Interaction volume radius: 10 \u00c5
Interaction volume height: 15 \u00c5
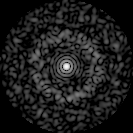
Disorder parameter: 0.8326